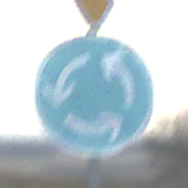
Verkehrszeichen: Kreisverkehr
Zusatzzeichen oben: VorfahrtGewaehren
Umgebung: Outdoor, RoadRail
Tageszeit: SunriseSunset
Wetter: PartlyCloudy
Licht: Natural
Jahreszeit: NotSpecified
Kontrast: LowContrast